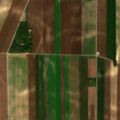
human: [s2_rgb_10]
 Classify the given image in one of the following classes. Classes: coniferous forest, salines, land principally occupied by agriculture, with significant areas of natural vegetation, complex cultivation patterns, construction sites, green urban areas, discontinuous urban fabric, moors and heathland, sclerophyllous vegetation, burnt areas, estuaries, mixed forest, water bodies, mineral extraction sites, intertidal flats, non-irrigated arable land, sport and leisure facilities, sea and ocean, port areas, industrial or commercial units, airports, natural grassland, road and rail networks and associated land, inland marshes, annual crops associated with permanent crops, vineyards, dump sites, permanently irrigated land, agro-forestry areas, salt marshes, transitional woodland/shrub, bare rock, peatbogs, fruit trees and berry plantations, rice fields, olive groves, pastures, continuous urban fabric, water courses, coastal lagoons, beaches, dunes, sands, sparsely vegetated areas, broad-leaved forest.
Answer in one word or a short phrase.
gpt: non-irrigated arable land